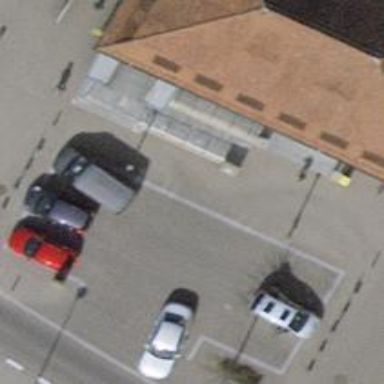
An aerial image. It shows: Post box is visible.